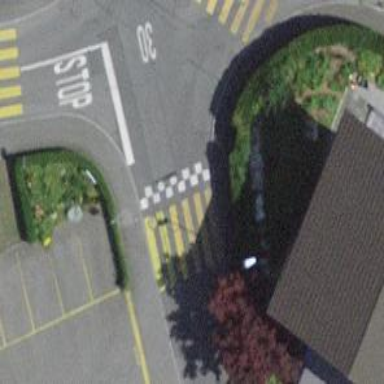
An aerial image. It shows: Kerb barrier.